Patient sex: M
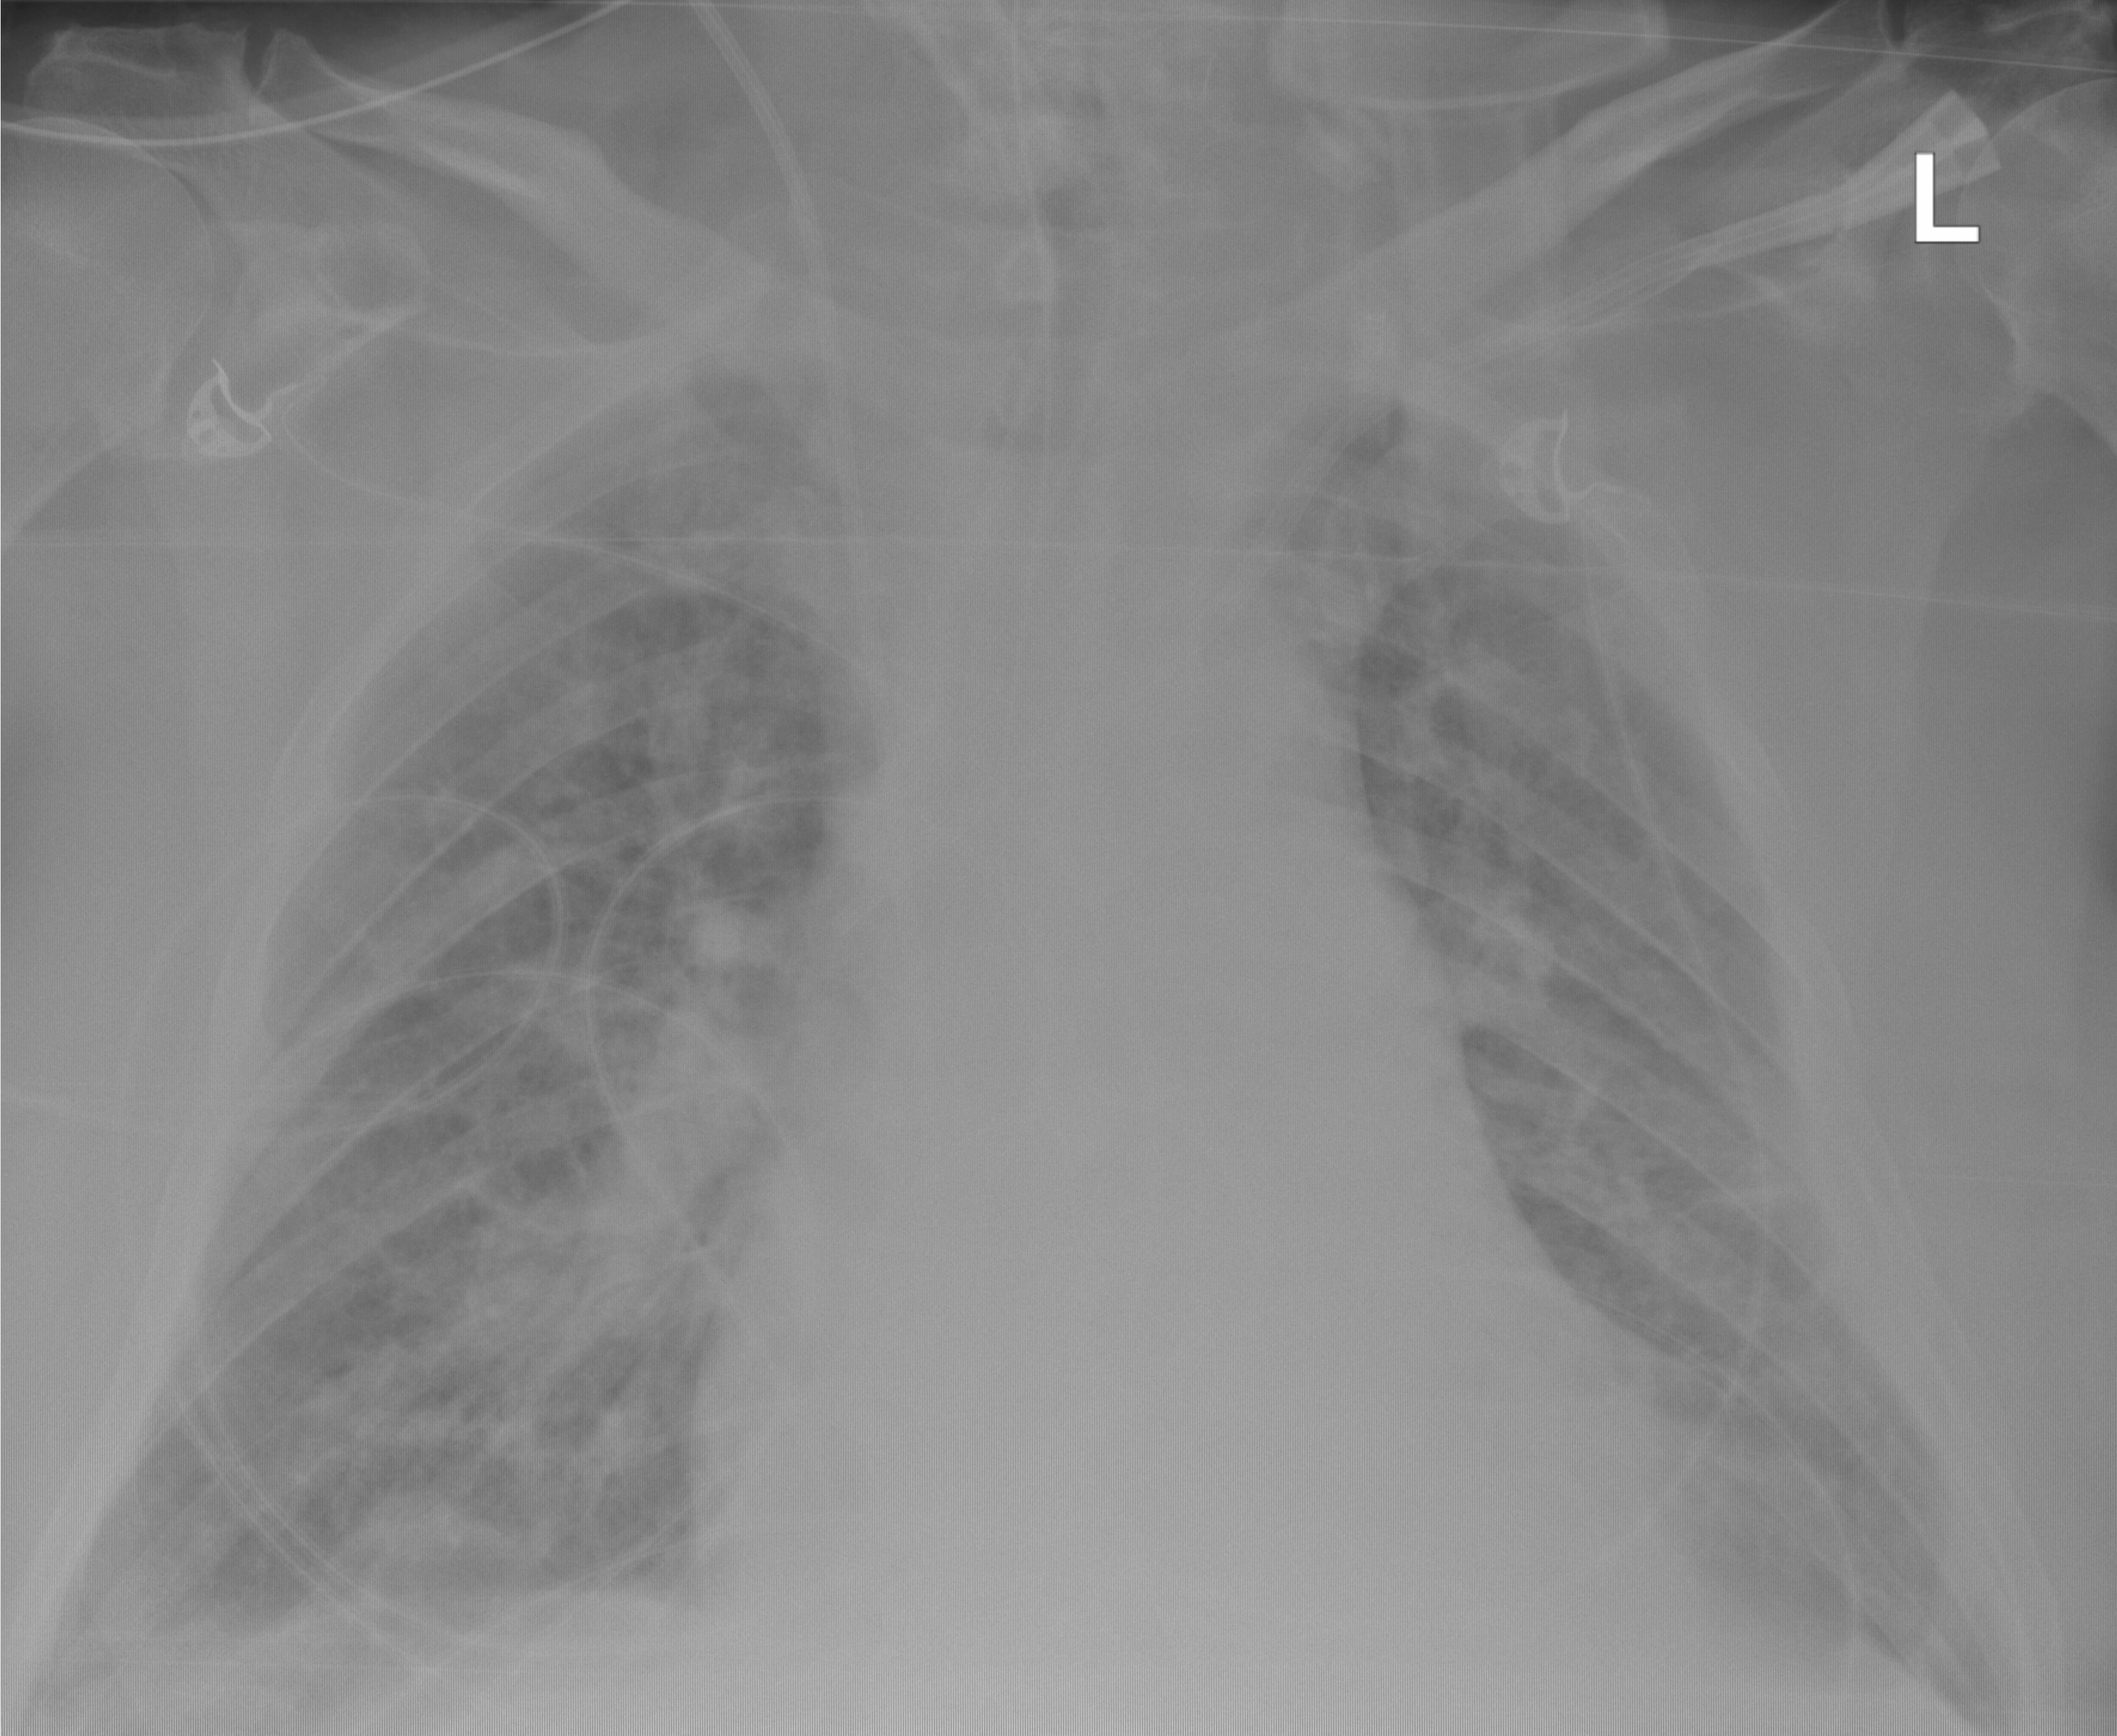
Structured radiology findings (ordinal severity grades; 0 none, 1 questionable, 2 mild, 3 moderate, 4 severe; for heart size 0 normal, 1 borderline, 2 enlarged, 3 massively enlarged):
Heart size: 2
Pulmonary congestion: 2
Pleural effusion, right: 2
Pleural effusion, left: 1
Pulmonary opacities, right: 2
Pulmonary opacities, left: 2
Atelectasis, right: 2
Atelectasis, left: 2